Question: i have a password table which containes SHA1 hashed data. so i want to make a validation input with CryptoJS. it went error.. but when i try to display it, the result matched.. did i code a wrong function?
here's my code
'''
function checkCurPass()
{
var hash = CryptoJS.SHA1("<?php echo $selected->password ?>");
var currentPass = document.getElementById('users-profile-currentpassword');
var hashedPass = CryptoJS.SHA1(currentPass.value);
var message = document.getElementById('mesas');
message.innerHTML = hashedPass;
if (hashedPass == hash)
{
$('#currentPassForm').addClass('has-success').removeClass('has-error');
}
else
{
$('#currentPassForm').addClass('has-error').removeClass('has-success');
}
}
'''
screenshot with hashed 'default'

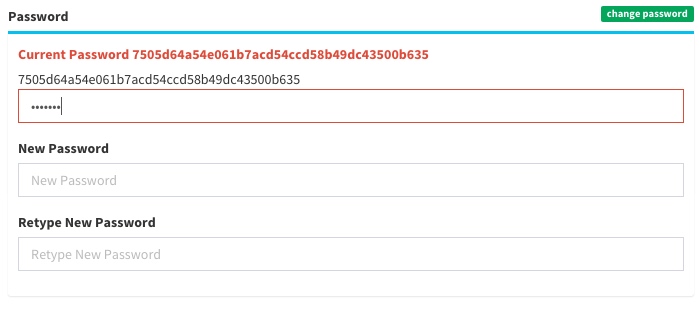
Answer: Your hashes are no strings, but objects. If you 'console.log(hash)', you'll see this. In order to get a proper hex string from these hashes, call 'hash.toString(CryptoJS.enc.Hex)' and 'hashedPass.toString(CryptoJS.enc.Hex)' respectively.
When you display your hash in your message element, toString is called implicitly, thats why the displayed strings were equal.
See <URL>